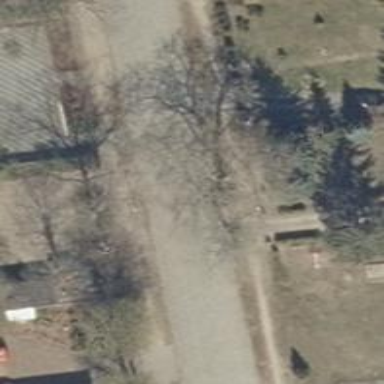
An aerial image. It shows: Driveway leading to service road.